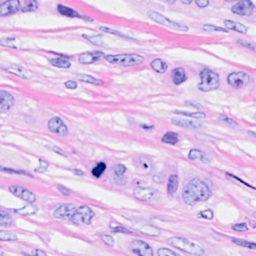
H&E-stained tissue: Breast